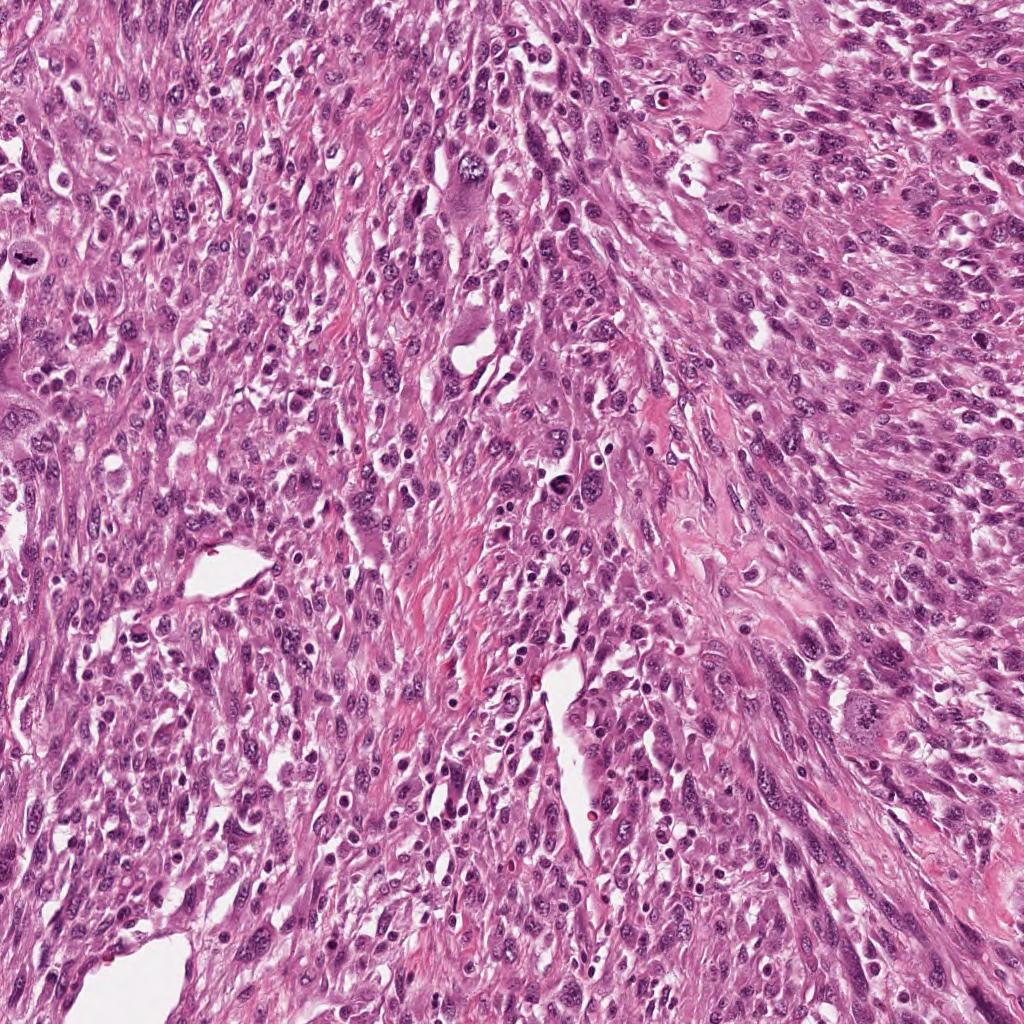
Label: Viable